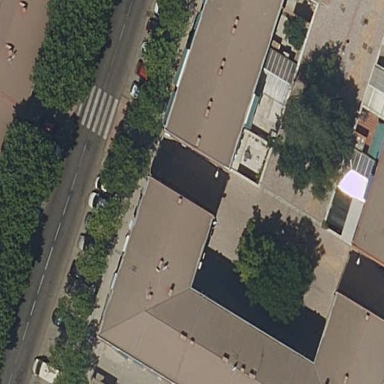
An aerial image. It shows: Image showing building with apartments.